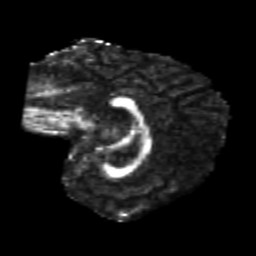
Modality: FA
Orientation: sagittal
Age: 21
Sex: female
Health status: healthy
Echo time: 0.074 s